Question: Im looking for a customized control for WPF which allows Min,Max values and Indicator on specific value.
If I had to paint it, It would look similar to this

In this example I have min =0, max= ~600, indicator=~200
500 indicates the point where my bar changes color
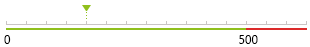
Answer: You need to edit slider template to achieve your design slider. You can use Colors or Image for controls as per your choice. <URL>
For your question below template will work fine .

'''
<Window.Resources>
<Style x:Key="SliderRepeatButton" TargetType="RepeatButton">
<Setter Property="SnapsToDevicePixels" Value="true" />
<Setter Property="OverridesDefaultStyle" Value="true" />
<Setter Property="IsTabStop" Value="false" />
<Setter Property="Focusable" Value="false" />
<Setter Property="Template">
<Setter.Value>
<ControlTemplate TargetType="RepeatButton">
<Border Background="Transparent"/>
</ControlTemplate>
</Setter.Value>
</Setter>
</Style>
<Style x:Key="SliderRepeatButton1" TargetType="RepeatButton">
<Setter Property="SnapsToDevicePixels" Value="true" />
<Setter Property="OverridesDefaultStyle" Value="true" />
<Setter Property="Template">
<Setter.Value>
<ControlTemplate TargetType="RepeatButton">
<Border SnapsToDevicePixels="True" Background="YellowGreen" BorderThickness="1" BorderBrush="YellowGreen" Height="3"/>
</ControlTemplate>
</Setter.Value>
</Setter>
</Style>
<Style x:Key="SliderThumb" TargetType="Thumb">
<Setter Property="SnapsToDevicePixels" Value="true" />
<Setter Property="OverridesDefaultStyle" Value="true" />
<Setter Property="Template">
<Setter.Value>
<ControlTemplate TargetType="Thumb">
<StackPanel Orientation="Vertical">
<Path Data="M 0 0 L 8 0 L 4 6 Z" Stroke="YellowGreen" Margin="-2,0,0,0" StrokeThickness="2" Fill="YellowGreen"></Path>
<Line X1="0" Y1="0" X2="0" Y2="7" Stroke="Gray" StrokeThickness="1" Margin="2,0,0,0" StrokeDashArray="1.5,1.5"></Line>
<TextBlock Foreground="Black" Margin="-2,30,0,0" Text="{Binding Value, RelativeSource={RelativeSource FindAncestor, AncestorType={x:Type Slider}}}"/>
</StackPanel>
</ControlTemplate>
</Setter.Value>
</Setter>
</Style>
<ControlTemplate x:Key="Slider" TargetType="Slider">
<Grid>
<Grid.RowDefinitions>
<RowDefinition Height="Auto" />
<RowDefinition Height="Auto" MinHeight="{TemplateBinding MinHeight}" />
<RowDefinition Height="Auto" />
</Grid.RowDefinitions>
<TickBar x:Name="TopTick" Fill="LightGray" VerticalAlignment="Top" SnapsToDevicePixels="True" Grid.Row="0" Placement="Top" Height="5" Visibility="Visible"/>
<Border BorderBrush="LightGray" BorderThickness="0,0,0,1" ></Border>
<Border x:Name="TrackBackground" VerticalAlignment="Center" Margin="0,-10,0,0" BorderBrush="Red" Background="Red" Height="3" Grid.Row="1" BorderThickness="1"/>
<Track Grid.Row="1" x:Name="PART_Track" Margin="0,-10,0,0" >
<Track.DecreaseRepeatButton>
<RepeatButton Style="{StaticResource SliderRepeatButton1}" Command="Slider.DecreaseLarge" />
</Track.DecreaseRepeatButton>
<Track.Thumb>
<Thumb Style="{StaticResource SliderThumb}" Margin="0,-20,0,0" />
</Track.Thumb>
<Track.IncreaseRepeatButton>
<RepeatButton Style="{StaticResource SliderRepeatButton}" Command="Slider.IncreaseLarge" />
</Track.IncreaseRepeatButton>
</Track>
<TextBlock Text="0" Grid.Row="1" Margin="0,15,0,0"></TextBlock>
<TickBar x:Name="BottomTick" Fill="LightGray" SnapsToDevicePixels="True" Grid.Row="2" Placement="Bottom" Height="4" Visibility="Collapsed" />
</Grid>
<ControlTemplate.Triggers>
<Trigger Property="TickPlacement" Value="TopLeft">
<Setter TargetName="TopTick" Property="Visibility" Value="Visible" />
</Trigger>
<Trigger Property="TickPlacement" Value="BottomRight">
<Setter TargetName="BottomTick" Property="Visibility" Value="Visible" />
</Trigger>
<Trigger Property="TickPlacement" Value="Both">
<Setter TargetName="TopTick" Property="Visibility" Value="Visible" />
<Setter TargetName="BottomTick" Property="Visibility" Value="Visible" />
</Trigger>
</ControlTemplate.Triggers>
</ControlTemplate>
<Style x:Key="Horizontal_Slider" TargetType="Slider">
<Setter Property="Focusable" Value="False"/>
<Setter Property="SnapsToDevicePixels" Value="true" />
<Setter Property="OverridesDefaultStyle" Value="true" />
<Style.Triggers>
<Trigger Property="Orientation" Value="Horizontal">
<Setter Property="MinHeight" Value="21" />
<Setter Property="MinWidth" Value="104" />
<Setter Property="Template" Value="{StaticResource Slider}" />
</Trigger>
</Style.Triggers>
</Style>
</Window.Resources>
<Slider Style="{StaticResource Horizontal_Slider}" VerticalAlignment="Center" TickFrequency="37.5" Minimum="0" Maximum="600" Value="500" Width="300" Margin="50,0,50,0"></Slider>
'''